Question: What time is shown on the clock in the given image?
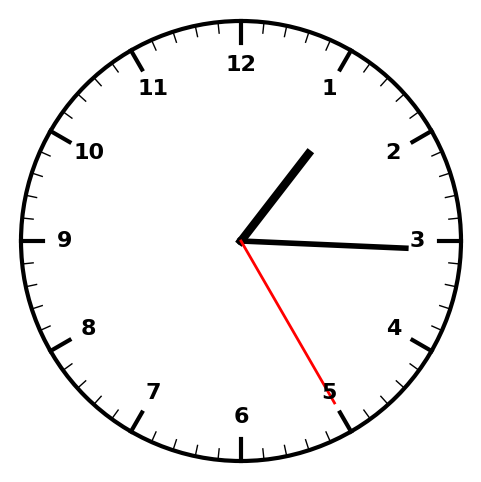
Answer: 01:15:25